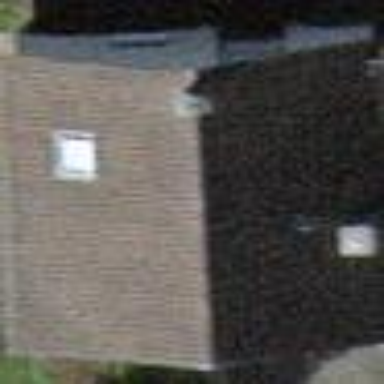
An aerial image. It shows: Gabled house with roof tiles.